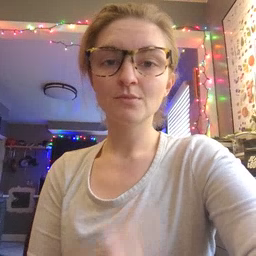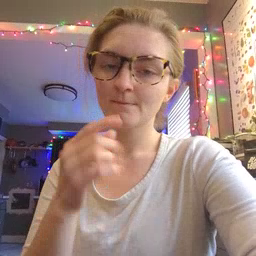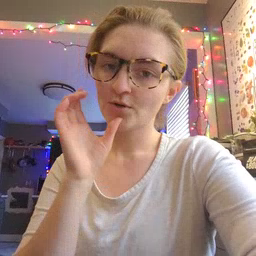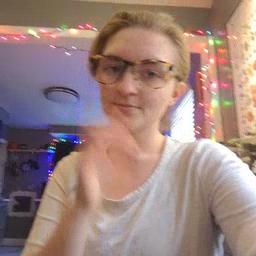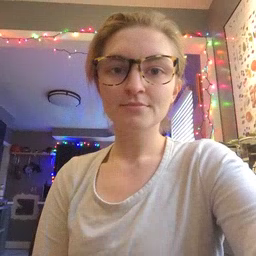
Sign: drink